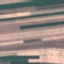
Land use / land cover class: AnnualCrop